Question: I just started using phpstorm, and i've noticed when I look into my 'vendor' directory (managed by composer), I see the background colour is a light yellow and unreadable with my current theme. It like this in all the directories within the 'vendor' dir.
## what does it mean? & how can I change the background color?

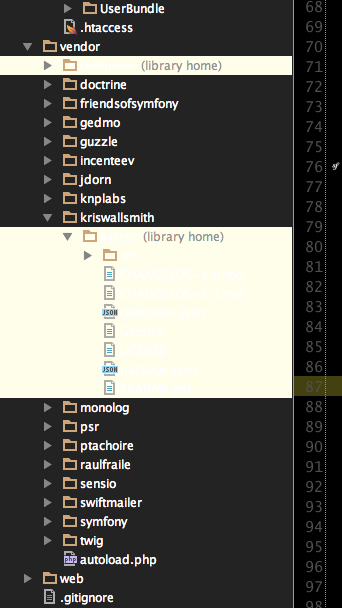
Answer: This color usually means that such files are not part of the project itself.
In you case this means that the folder is excluded and then re-added back to the project as External Library (via 'PHP | Inlude paths' functionality) -- this way you do not see ToDos from them in your ToDo list; your own code refactoring does not affect/mess up with libraries and other stuff like that.
---
You can edit colors at 'Settings/Preferences | Appearance & Behavior | File Colors'.
That particular color belongs to "Non-Project Files" scope.
Few options here.
- Change color of that scope entry (by double clicking on it) to any other that would fit your color scheme better.- Disable highlighting files in Project View using background colors by unchecking the 'Use in Project View' option.- Use another GUI Theme that already provides more suitable/right colors.